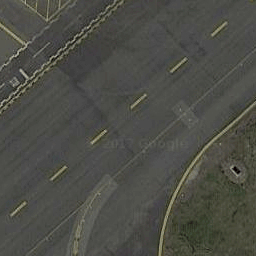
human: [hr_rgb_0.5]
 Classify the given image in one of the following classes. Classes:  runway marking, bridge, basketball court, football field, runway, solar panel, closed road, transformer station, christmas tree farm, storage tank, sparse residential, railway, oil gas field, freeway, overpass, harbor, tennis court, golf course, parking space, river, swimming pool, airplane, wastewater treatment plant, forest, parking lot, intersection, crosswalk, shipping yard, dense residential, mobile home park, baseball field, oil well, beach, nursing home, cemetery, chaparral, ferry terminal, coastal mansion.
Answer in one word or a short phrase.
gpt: runway marking